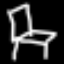
Label: chair